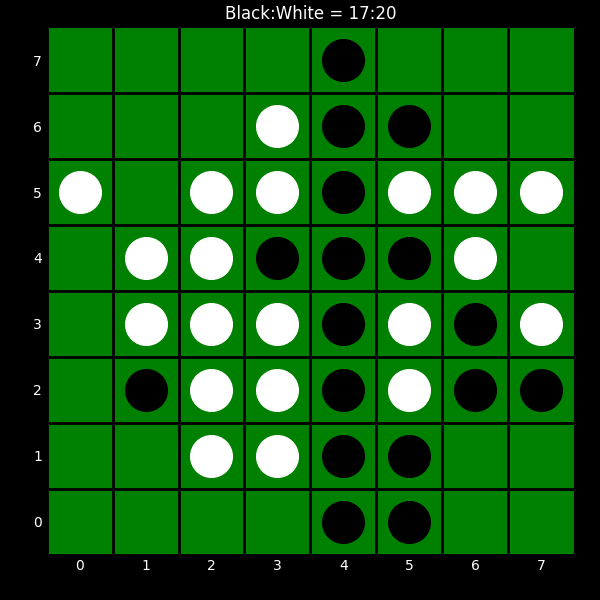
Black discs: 17
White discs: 20